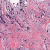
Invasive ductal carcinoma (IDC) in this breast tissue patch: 0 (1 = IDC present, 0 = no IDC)